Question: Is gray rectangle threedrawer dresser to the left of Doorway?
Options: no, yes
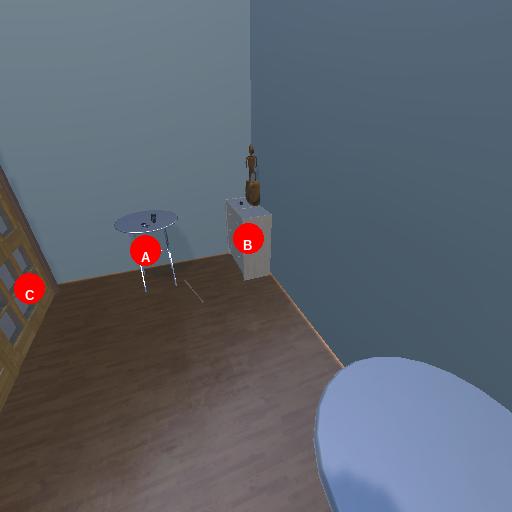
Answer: no